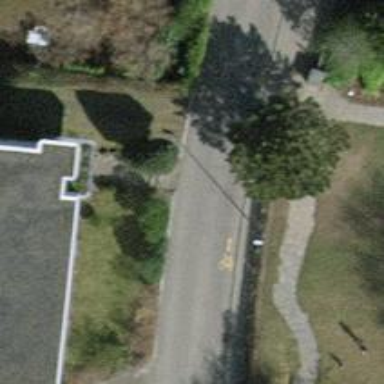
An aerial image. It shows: Residential road with sidewalk on the left and opposite lane cycleway.